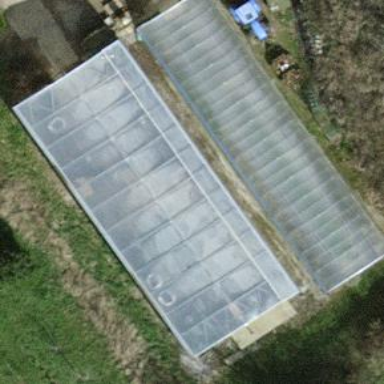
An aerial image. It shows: Greenhouse.